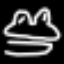
Label: frog